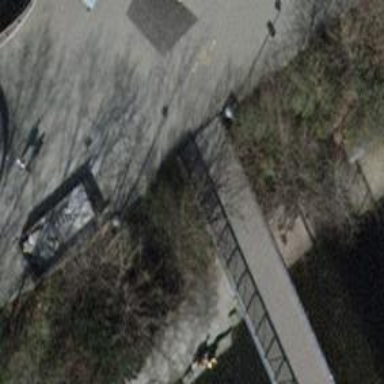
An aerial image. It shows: Metal steps on the road.